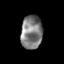
Tissue: skin
Cell type: Epithelial cells
Senescence score: 0.2643
Nuclear area (px): 706
Mean DAPI intensity: 125.082